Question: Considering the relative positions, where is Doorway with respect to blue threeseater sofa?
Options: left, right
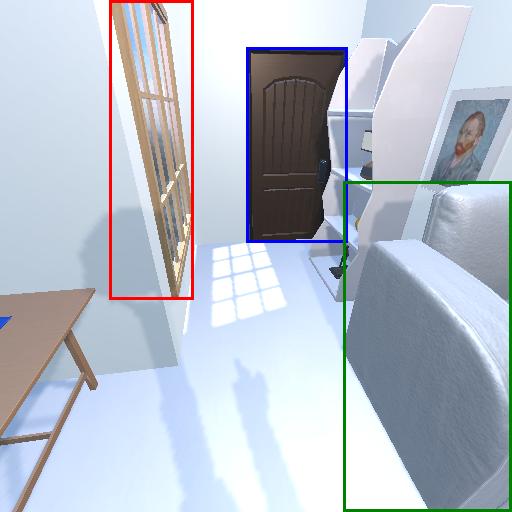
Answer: left